Interaction volume radius: 10 \u00c5
Interaction volume height: 30 \u00c5
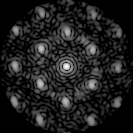
Disorder parameter: 0.3801